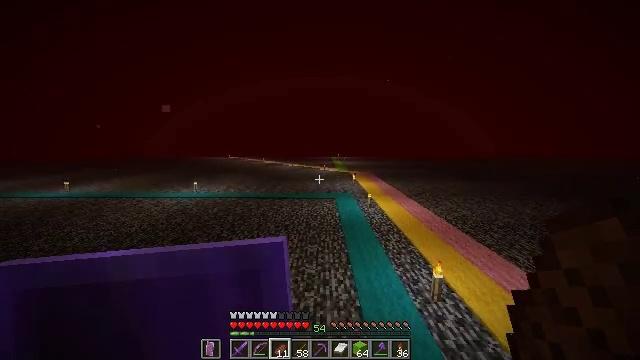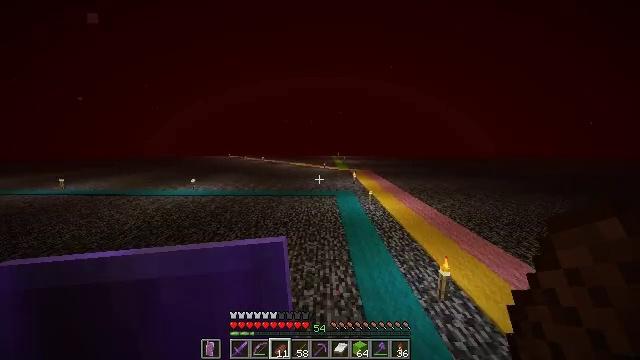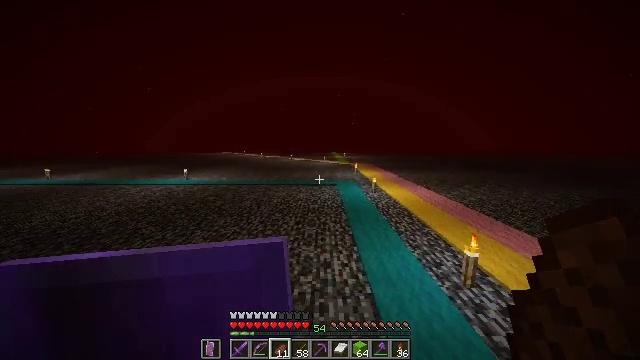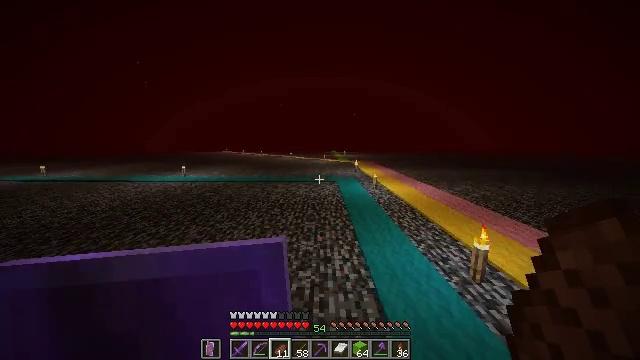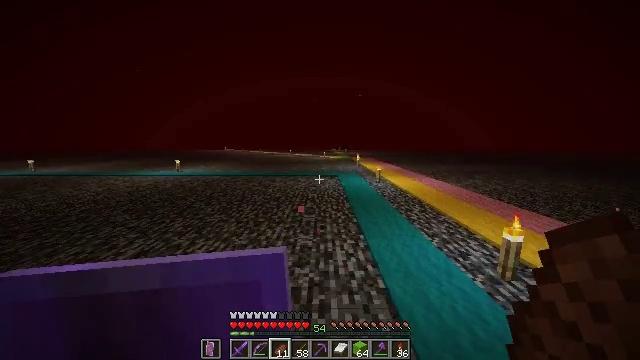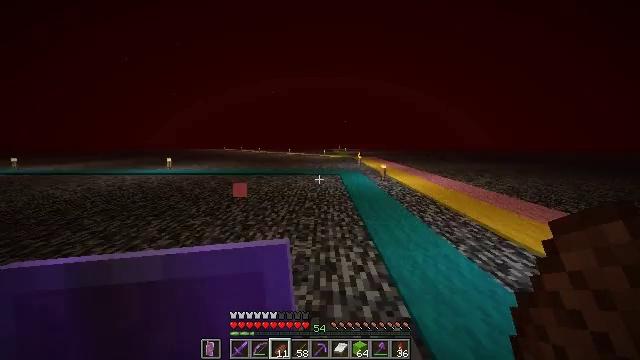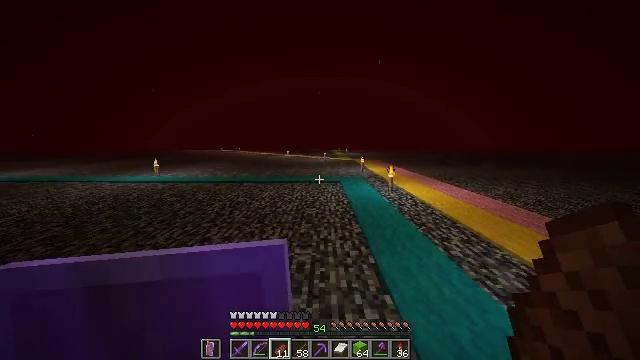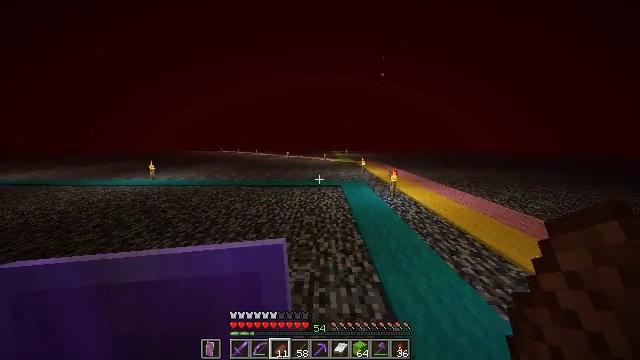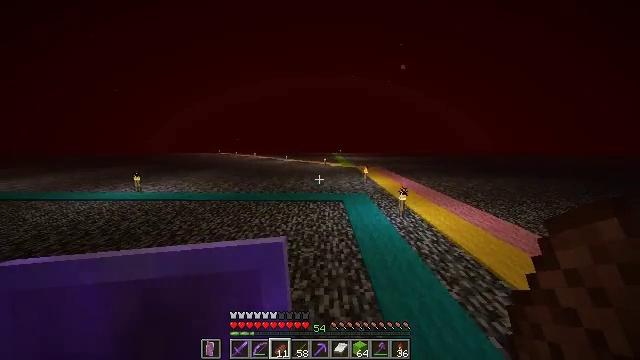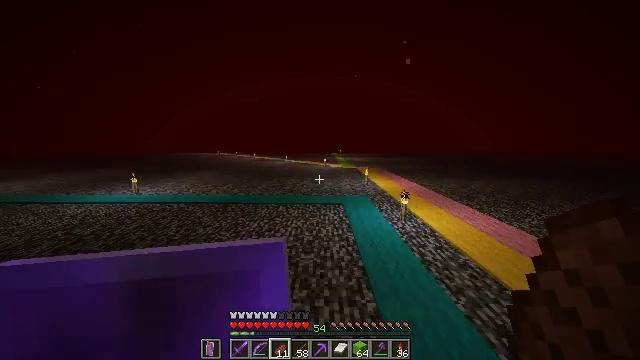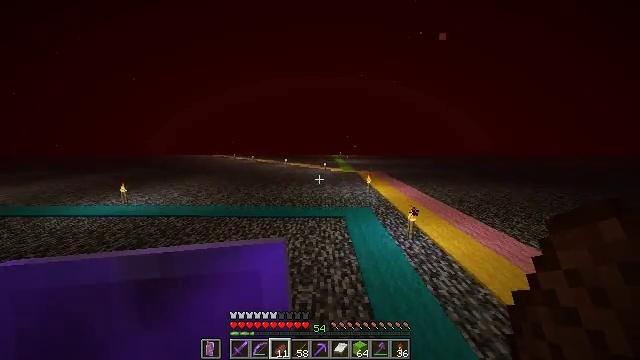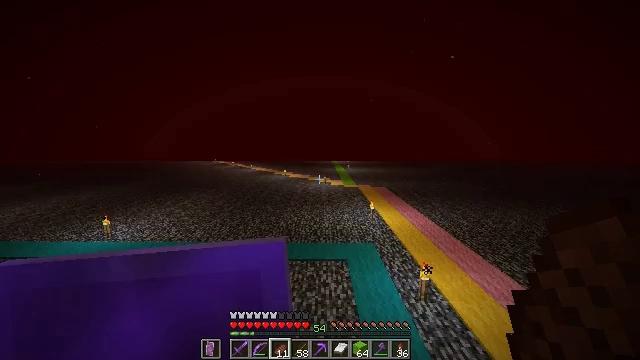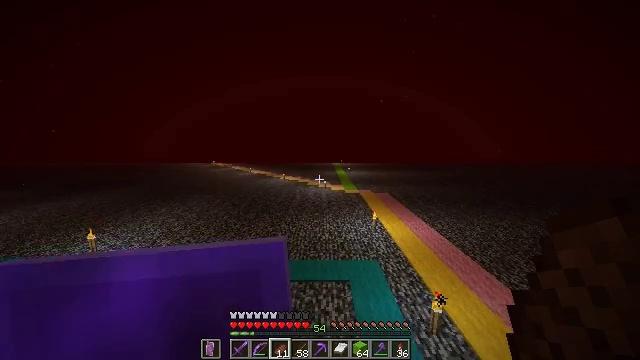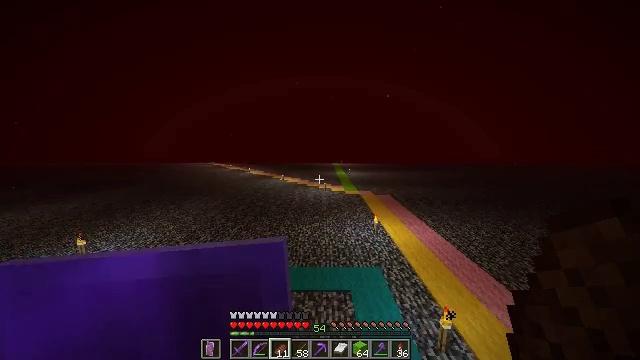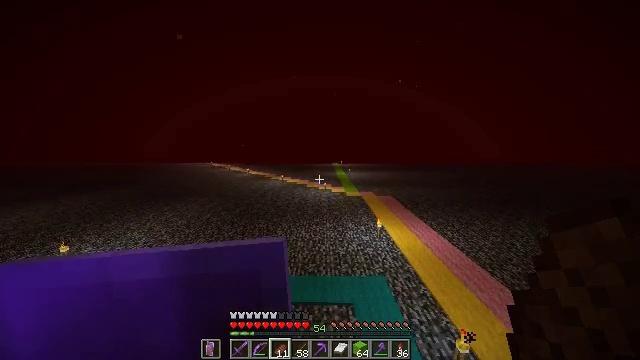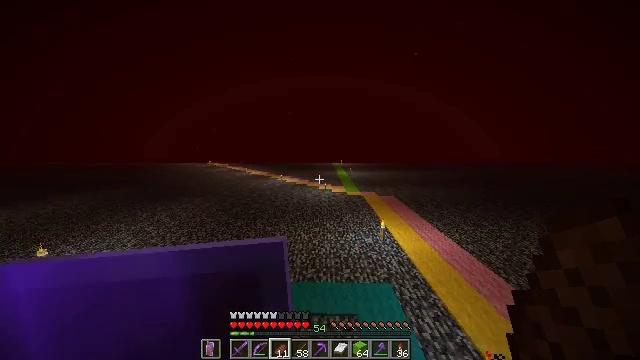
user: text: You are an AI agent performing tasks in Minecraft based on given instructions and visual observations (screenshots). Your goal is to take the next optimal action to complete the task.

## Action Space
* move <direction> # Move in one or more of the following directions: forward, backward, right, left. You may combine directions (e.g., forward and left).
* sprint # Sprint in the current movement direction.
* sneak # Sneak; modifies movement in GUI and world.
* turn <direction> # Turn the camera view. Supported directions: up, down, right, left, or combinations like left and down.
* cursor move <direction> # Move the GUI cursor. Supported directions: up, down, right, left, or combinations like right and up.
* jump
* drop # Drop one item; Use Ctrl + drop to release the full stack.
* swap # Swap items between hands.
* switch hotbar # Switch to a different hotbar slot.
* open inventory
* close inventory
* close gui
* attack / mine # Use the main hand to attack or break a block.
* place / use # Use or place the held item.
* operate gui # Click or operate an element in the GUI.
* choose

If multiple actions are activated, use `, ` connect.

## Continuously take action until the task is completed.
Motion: motion action
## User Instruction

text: Access the crafting grid to create a lime carpet.
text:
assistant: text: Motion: move forward, sprint
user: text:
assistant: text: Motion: move forward, sprint
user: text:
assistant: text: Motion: move forward, sprint, jump
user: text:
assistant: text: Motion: move forward, sprint, jump
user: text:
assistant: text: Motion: move forward, sprint, jump
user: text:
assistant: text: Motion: move forward, sprint, jump
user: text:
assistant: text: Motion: move forward, sprint, jump
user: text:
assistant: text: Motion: move forward, sprint, jump
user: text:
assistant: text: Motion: move forward, sprint, jump
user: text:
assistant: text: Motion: move forward, sprint, jump
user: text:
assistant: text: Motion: move forward, sprint, jump
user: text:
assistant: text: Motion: move forward, sprint, jump
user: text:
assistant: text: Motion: move forward, sprint
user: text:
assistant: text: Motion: move forward, sprint
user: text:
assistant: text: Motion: move forward, sprint
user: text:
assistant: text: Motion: move forward, sprint
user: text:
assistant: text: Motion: move forward, sprint
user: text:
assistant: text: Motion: move forward, sprint
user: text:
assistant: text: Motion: move forward, sprint
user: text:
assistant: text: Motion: move forward, sprint
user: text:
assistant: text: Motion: move forward, sprint
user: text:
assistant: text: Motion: move forward, sprint, jump
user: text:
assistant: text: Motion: move forward, sprint, jump
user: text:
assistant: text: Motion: move forward, sprint, jump
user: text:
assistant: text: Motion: move forward, sprint, jump
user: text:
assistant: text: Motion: move forward, sprint, jump
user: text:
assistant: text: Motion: move forward, sprint, jump
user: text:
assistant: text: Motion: move forward, sprint
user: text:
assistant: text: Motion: move forward, sprint
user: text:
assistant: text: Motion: move forward, sprint